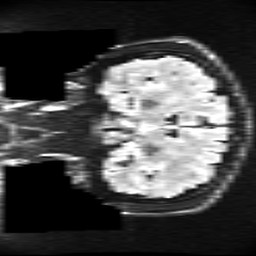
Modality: FLAIR
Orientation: coronal
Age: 21
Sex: male
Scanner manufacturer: ge
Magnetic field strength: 3 T
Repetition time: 11 s
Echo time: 0.1497 s